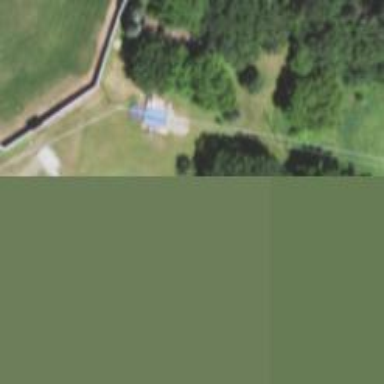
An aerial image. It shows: Disc golf basket.